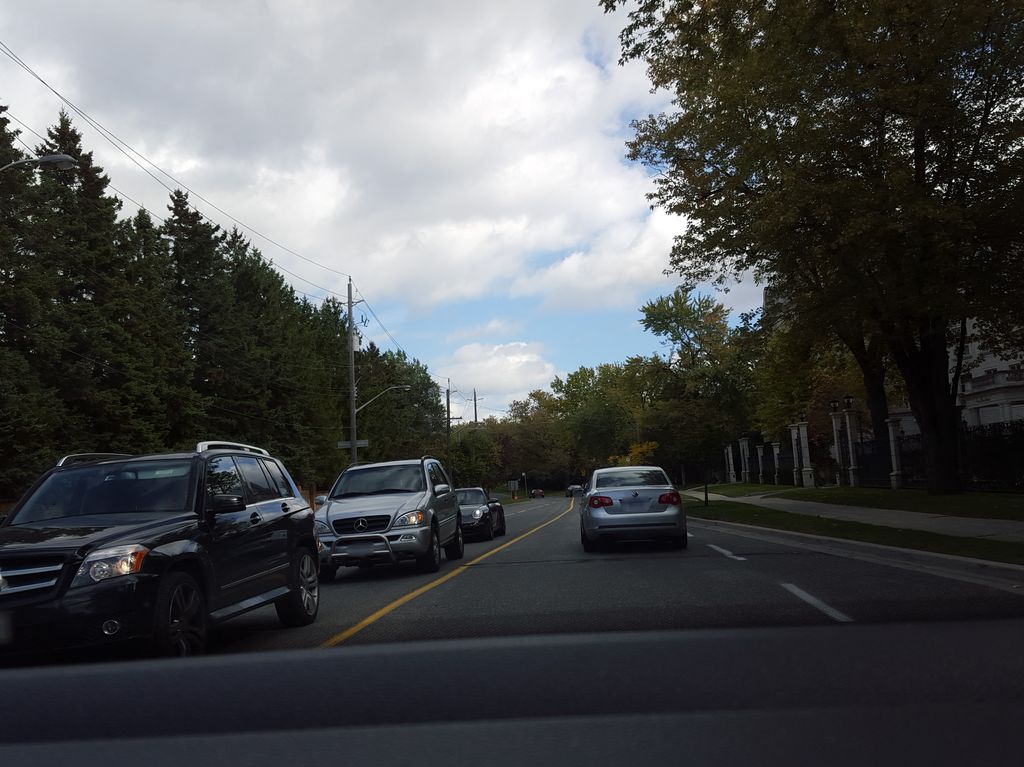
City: toronto